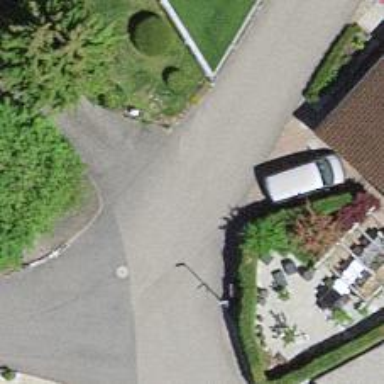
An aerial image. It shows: Paved residential road.